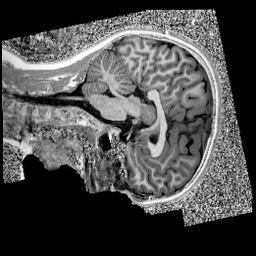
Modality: UNIT1
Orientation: sagittal
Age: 10
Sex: female
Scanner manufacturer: siemens
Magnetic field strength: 3 T
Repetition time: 4 s
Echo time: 0.00303 s